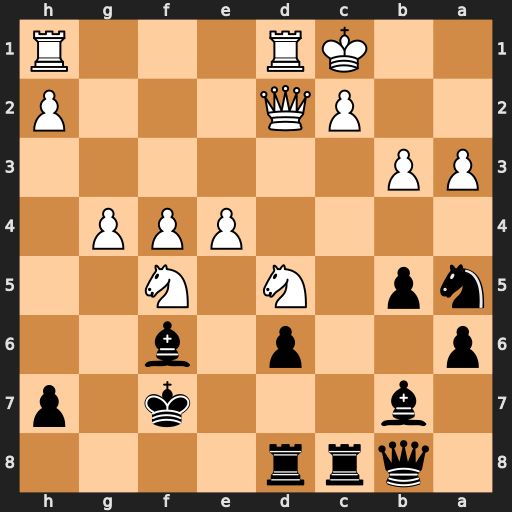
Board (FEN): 1qrr4/1b3k1p/p2p1b2/np1N1N2/4PPP1/PP6/2PQ3P/2KR3R
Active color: b
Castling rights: -
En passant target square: -
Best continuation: Nxb3+ Kb1 Nxd2+